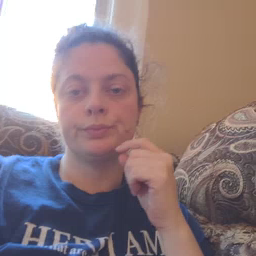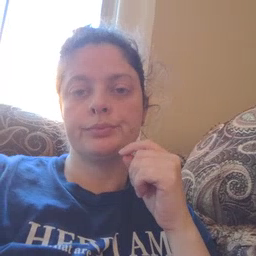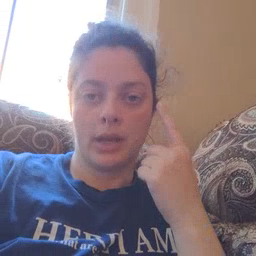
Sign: eye